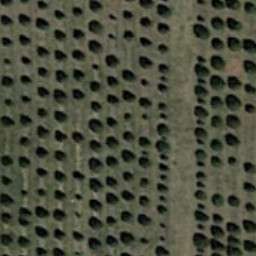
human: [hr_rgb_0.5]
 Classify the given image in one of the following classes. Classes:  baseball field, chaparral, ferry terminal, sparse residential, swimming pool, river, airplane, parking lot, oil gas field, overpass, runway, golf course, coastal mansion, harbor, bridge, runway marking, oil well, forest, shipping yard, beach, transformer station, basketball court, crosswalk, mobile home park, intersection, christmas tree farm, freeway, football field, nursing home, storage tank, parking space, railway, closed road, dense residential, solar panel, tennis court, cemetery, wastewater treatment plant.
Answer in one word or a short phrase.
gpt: christmas tree farm